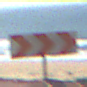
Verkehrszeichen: RichtungstafelnInKurvenGrossLinks
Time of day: MorningAfternoon
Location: Outdoor (Urban)
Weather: Clear
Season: NotSpecified
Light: Natural